Interaction volume radius: 5 \u00c5
Interaction volume height: 15 \u00c5
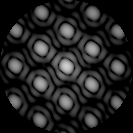
Disorder parameter: 0.04794